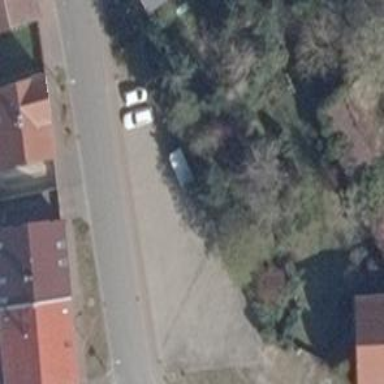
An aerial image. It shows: Parking area.